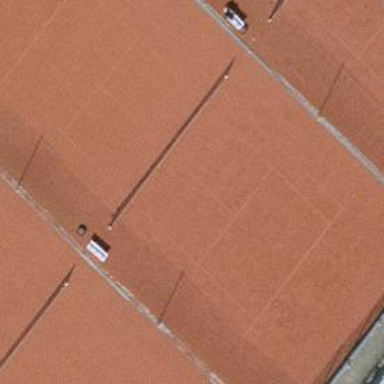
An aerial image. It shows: Tennis court.